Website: home-depot
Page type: customer-info-address
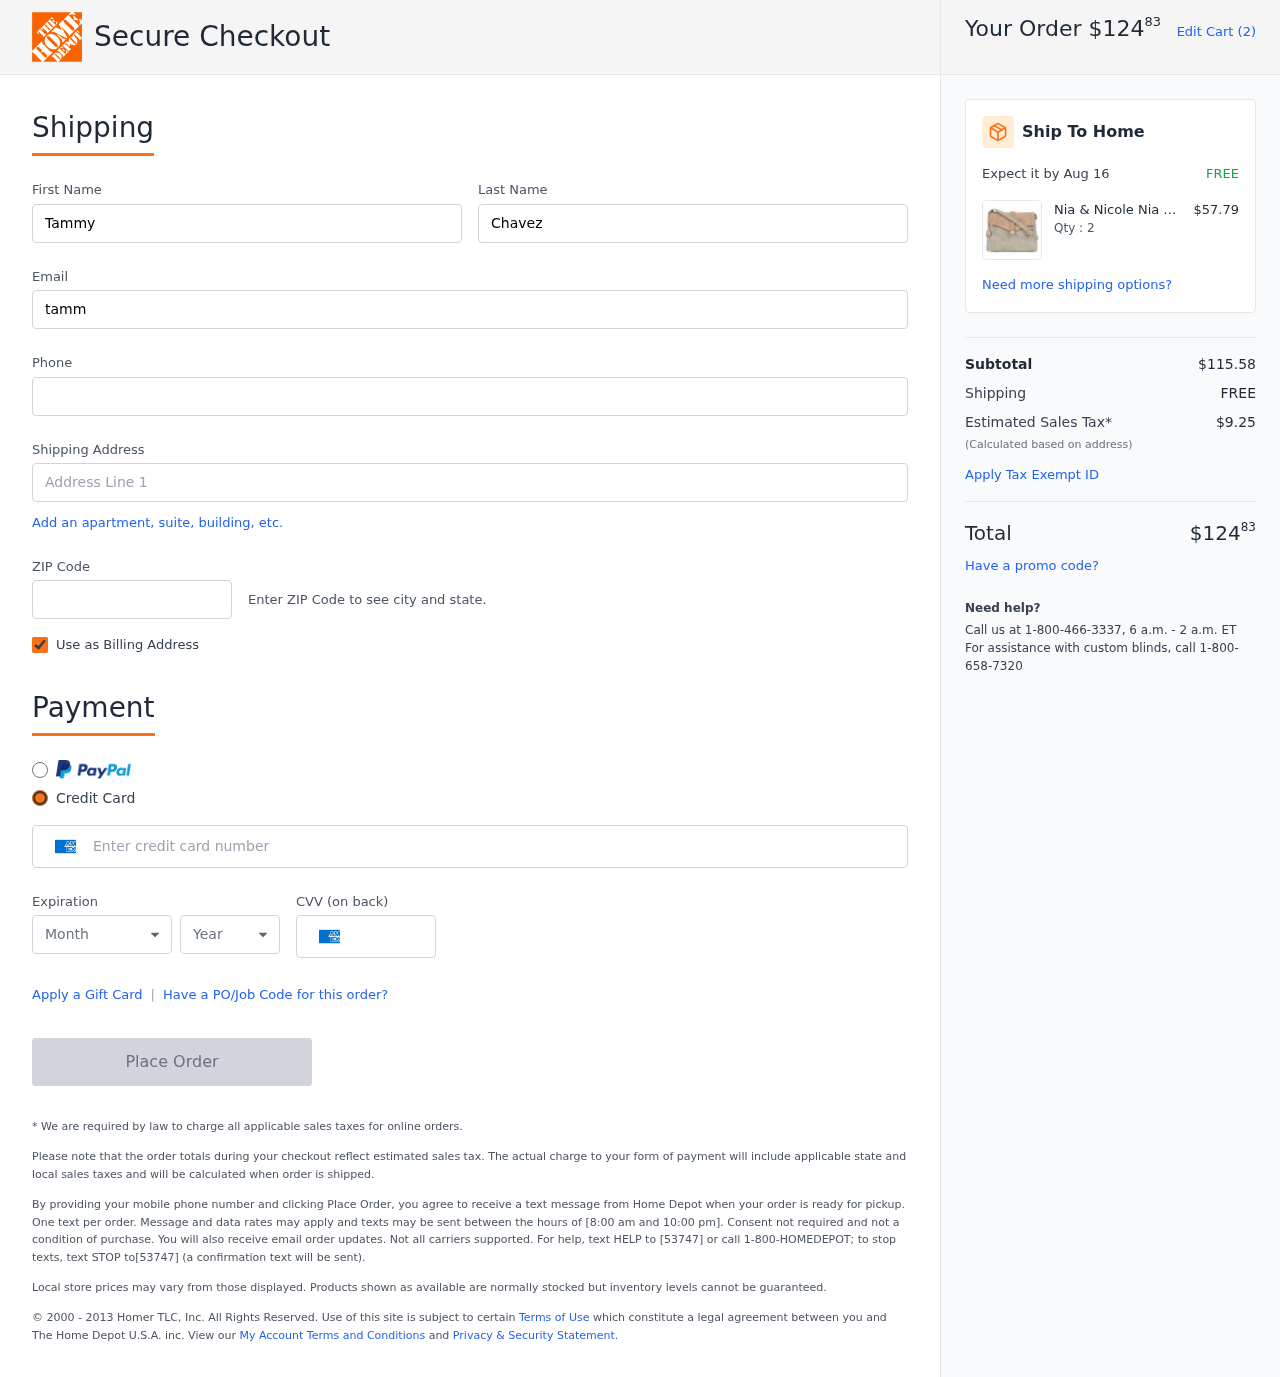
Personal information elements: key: PII_CARD_CVV
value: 6040
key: PII_CARD_EXPIRY_MONTH
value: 10
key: PII_CARD_EXPIRY_YEAR
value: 29
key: PII_CARD_NUMBER
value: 3441 7617 8078 369
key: PII_EMAIL
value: tammy.chavez@gmail.com
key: PII_FIRSTNAME
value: Tammy
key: PII_LASTNAME
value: Chavez
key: PII_PHONE
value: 9866584086
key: PII_POSTCODE
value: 01577
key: PII_STREET
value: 32697 Justin Wells
Product elements: key: PRODUCT1_BRAND
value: Nia & Nicole
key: PRODUCT1_NAME
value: Nia & Nicole Women's Sling Bag (Ivory, Peach)
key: PRODUCT1_NAME
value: Nia & Nicole Women's...
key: PRODUCT1_PRICE
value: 57.79
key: PRODUCT1_QUANTITY
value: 2
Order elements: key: ORDER_TOTAL
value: $12483
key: ORDER_NUM_ITEMS
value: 2
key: ORDER_DELIVERY_DATE
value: Aug 16
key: ORDER_SUBTOTAL
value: $115.58
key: ORDER_SHIPPING_COST
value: FREE
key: ORDER_TAX
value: $9.25